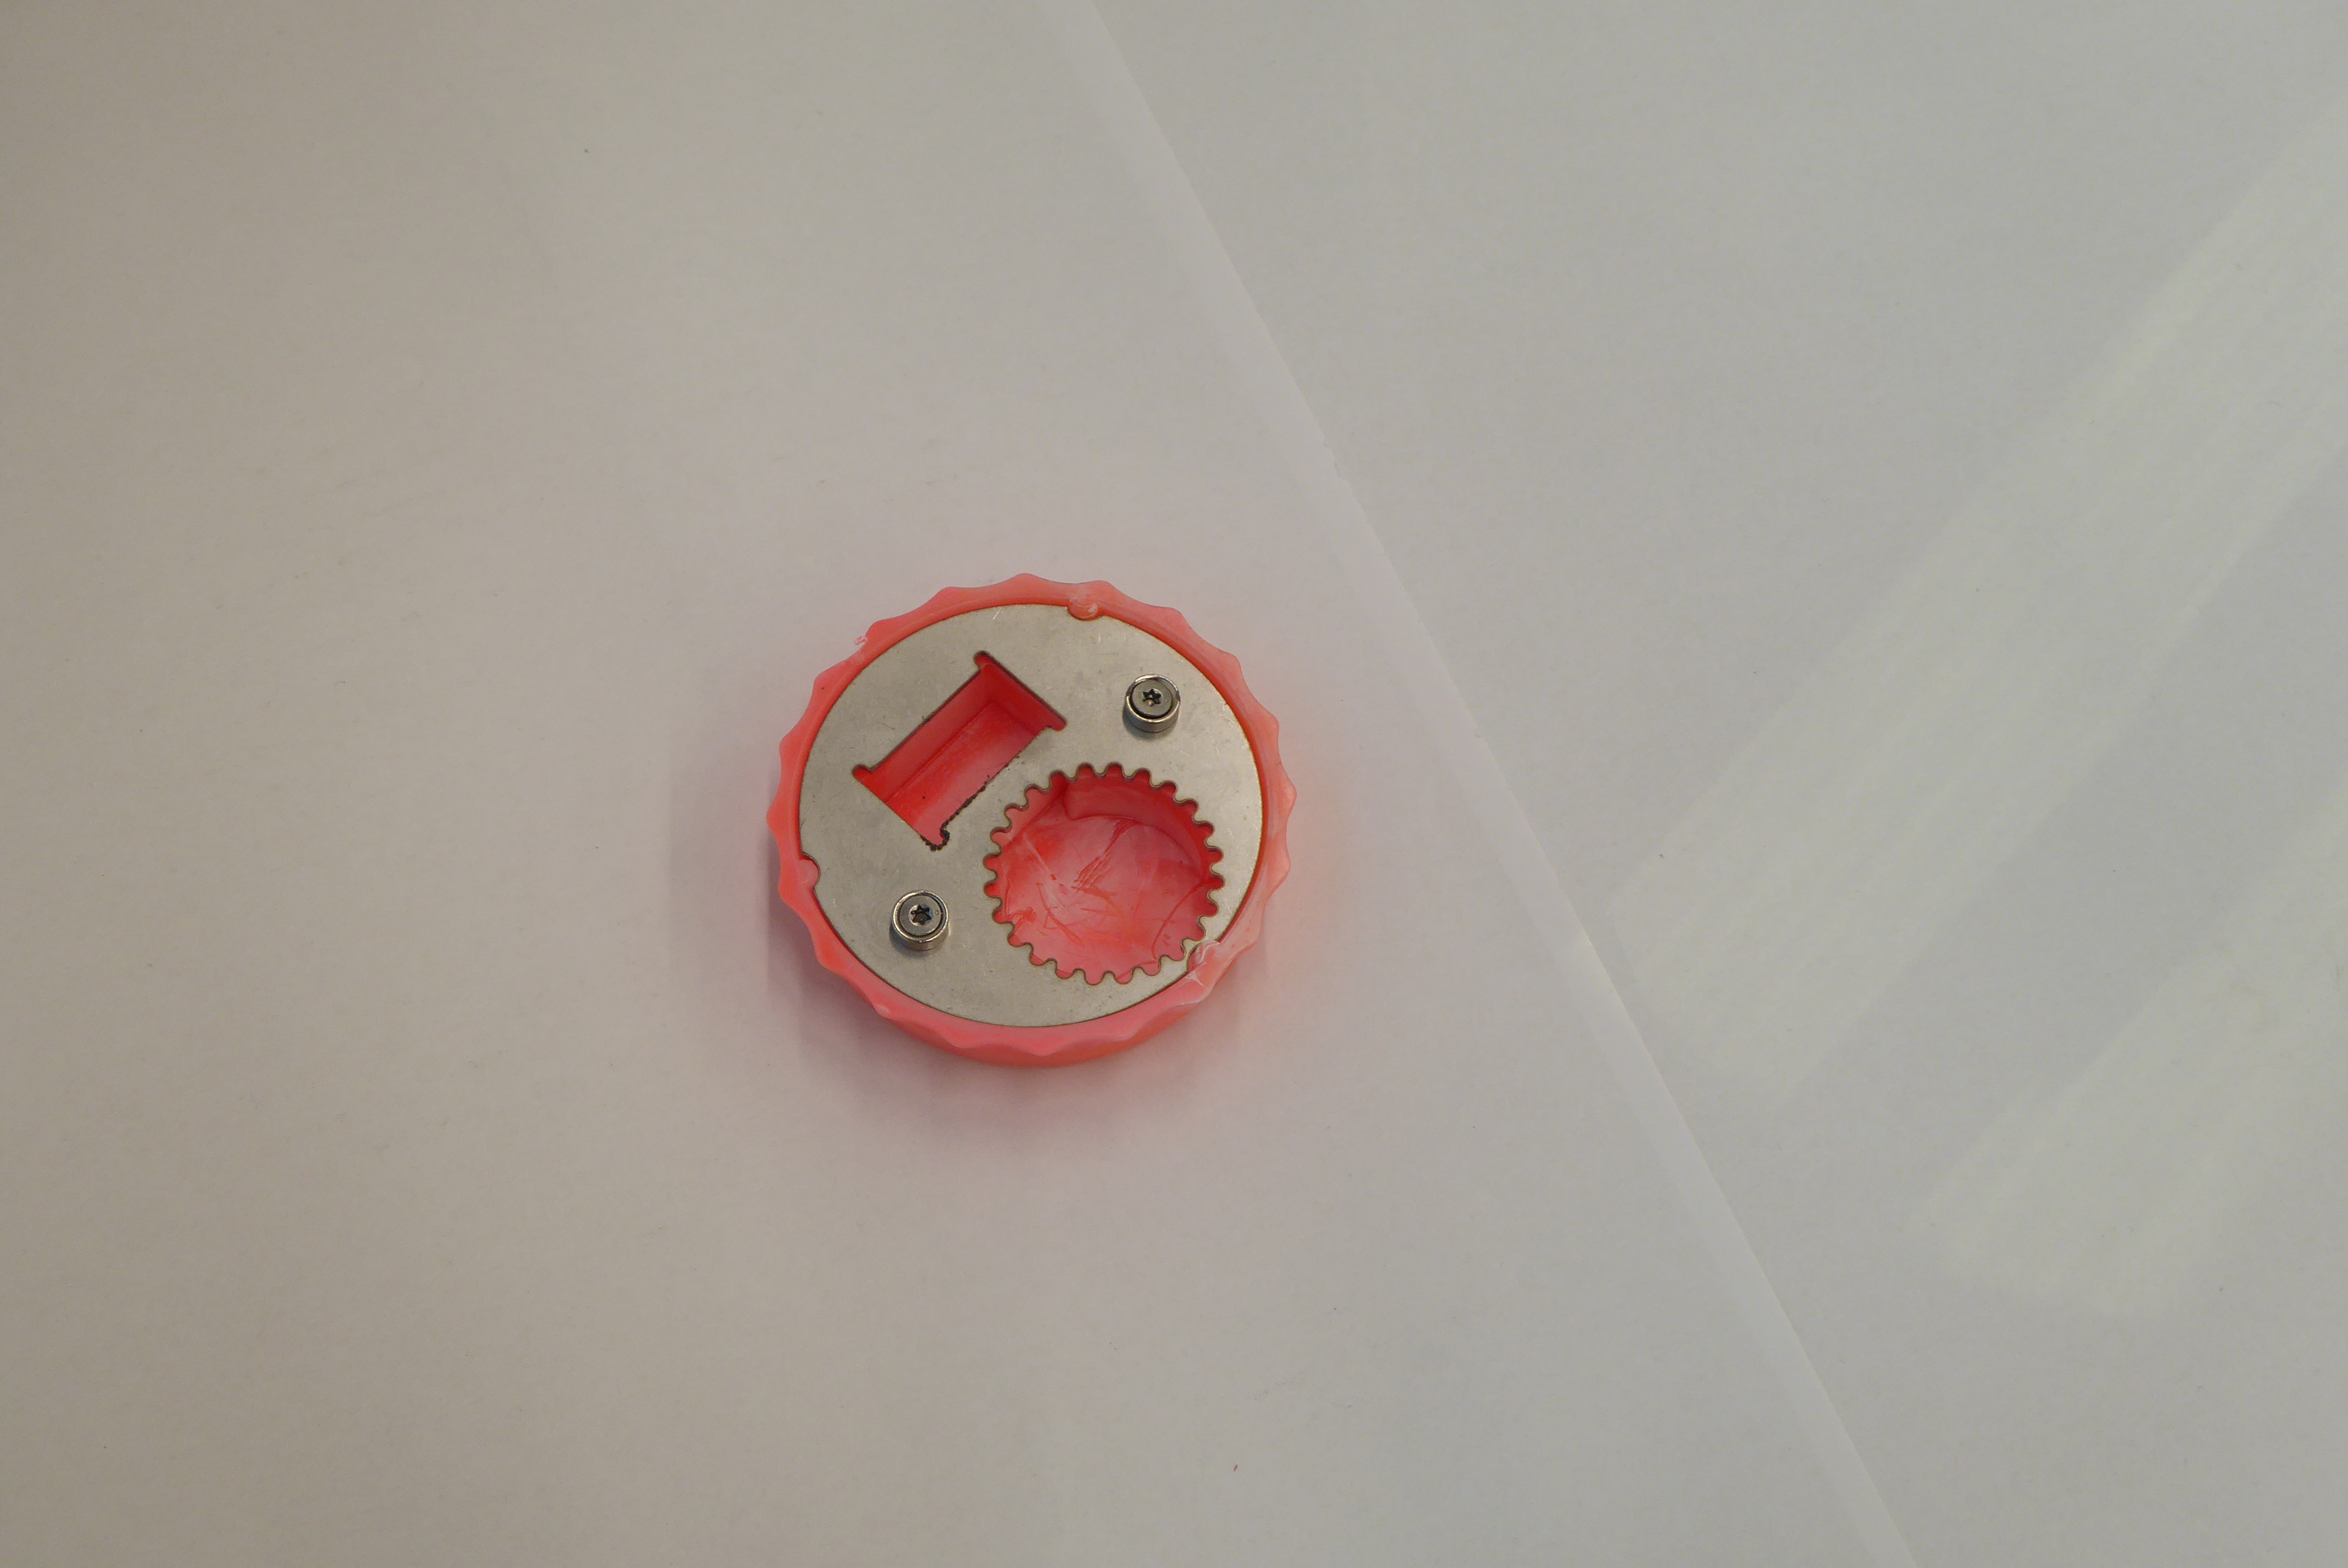
Label: Bottle Opener